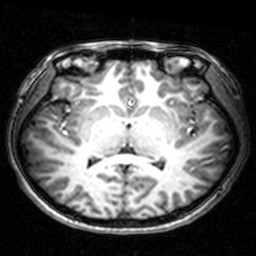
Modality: T1w
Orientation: coronal